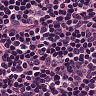
Metastatic tissue present: no